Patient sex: M
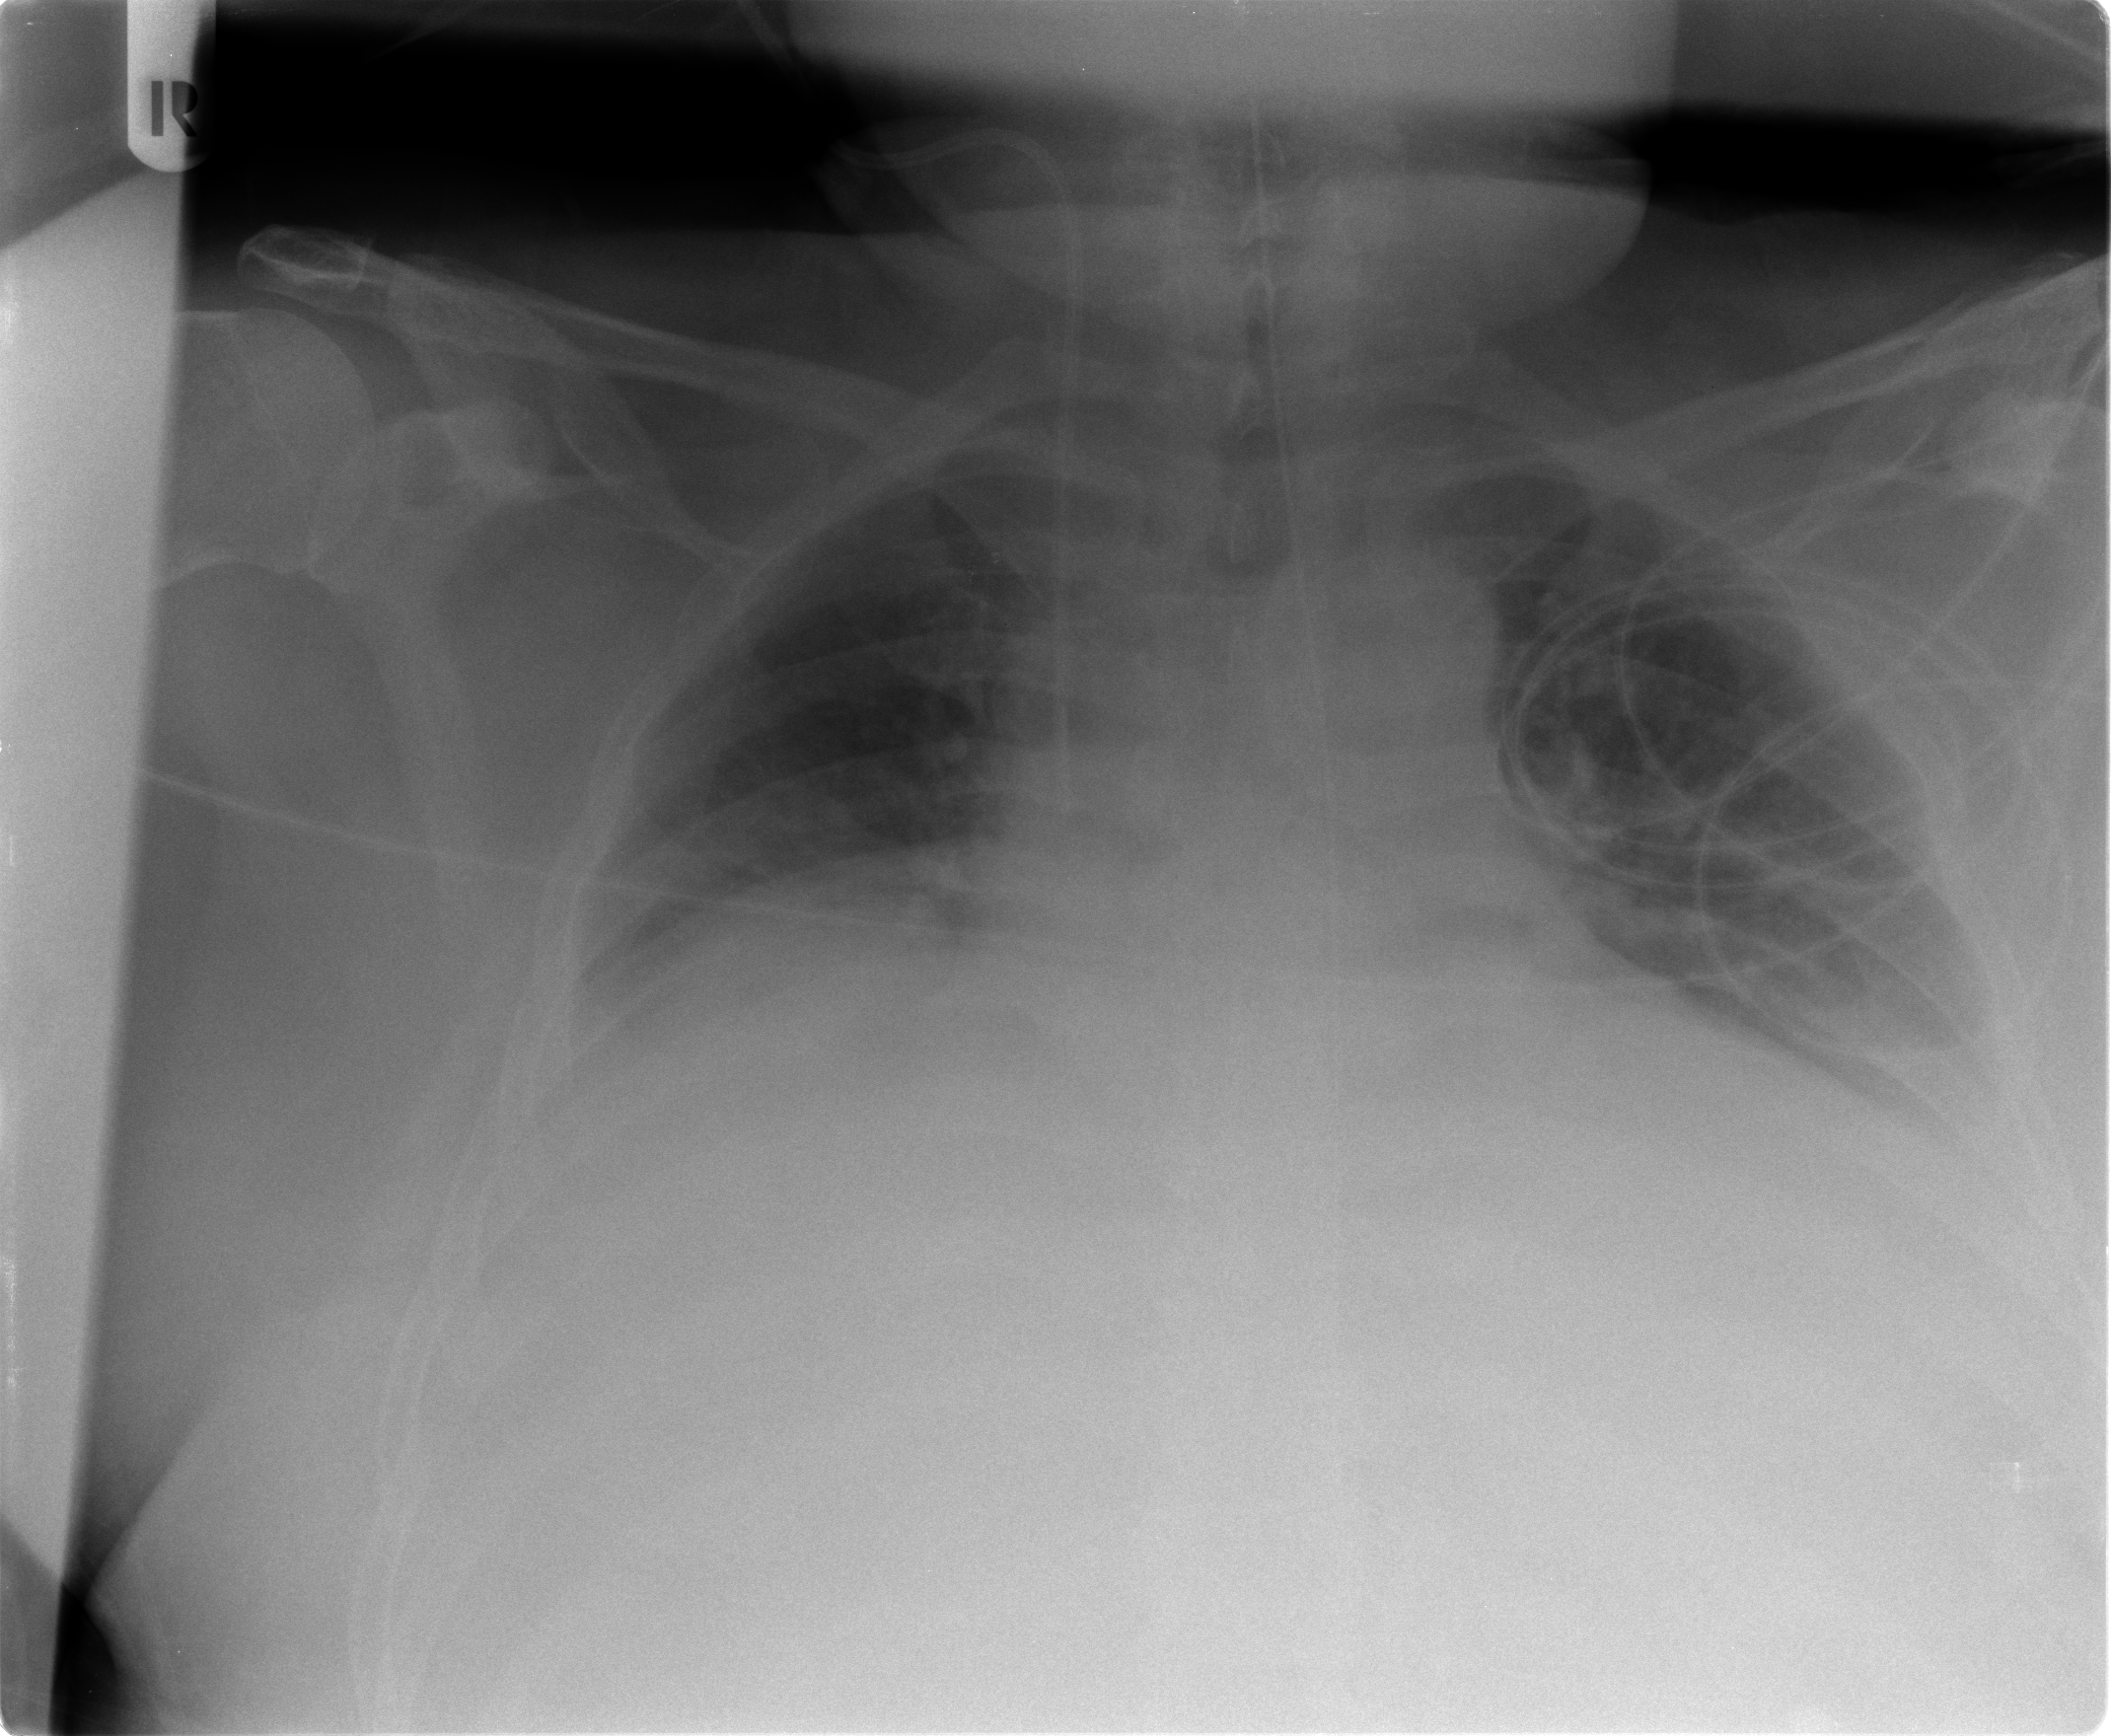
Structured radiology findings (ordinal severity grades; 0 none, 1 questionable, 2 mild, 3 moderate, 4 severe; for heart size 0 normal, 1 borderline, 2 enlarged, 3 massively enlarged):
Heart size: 0
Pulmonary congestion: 2
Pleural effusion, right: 2
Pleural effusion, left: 2
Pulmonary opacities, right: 0
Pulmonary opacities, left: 0
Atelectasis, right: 2
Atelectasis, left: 2